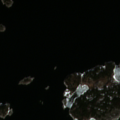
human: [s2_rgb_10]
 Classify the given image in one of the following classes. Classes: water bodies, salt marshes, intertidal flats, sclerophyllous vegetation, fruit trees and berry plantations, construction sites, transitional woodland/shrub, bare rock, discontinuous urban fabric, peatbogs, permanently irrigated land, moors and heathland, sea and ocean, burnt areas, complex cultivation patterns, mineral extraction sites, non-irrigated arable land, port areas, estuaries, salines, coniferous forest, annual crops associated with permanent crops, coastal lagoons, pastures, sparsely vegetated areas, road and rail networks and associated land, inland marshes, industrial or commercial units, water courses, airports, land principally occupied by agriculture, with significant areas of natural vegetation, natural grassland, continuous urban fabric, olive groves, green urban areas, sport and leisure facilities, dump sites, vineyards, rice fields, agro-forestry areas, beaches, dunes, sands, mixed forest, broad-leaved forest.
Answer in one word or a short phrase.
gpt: coniferous forest, sea and ocean